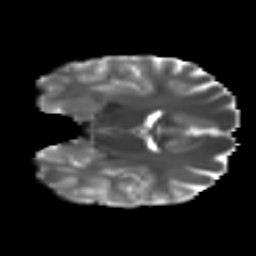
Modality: T2w
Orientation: coronal
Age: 12
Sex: male
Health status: ill
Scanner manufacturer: ge
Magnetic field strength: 3 T
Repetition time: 7.231 s
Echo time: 0.0841 s